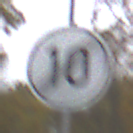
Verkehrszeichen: EndeGeschwindigkeit10
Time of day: Midday
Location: Outdoor (Nature)
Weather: Overcast
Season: Autumn
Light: Natural